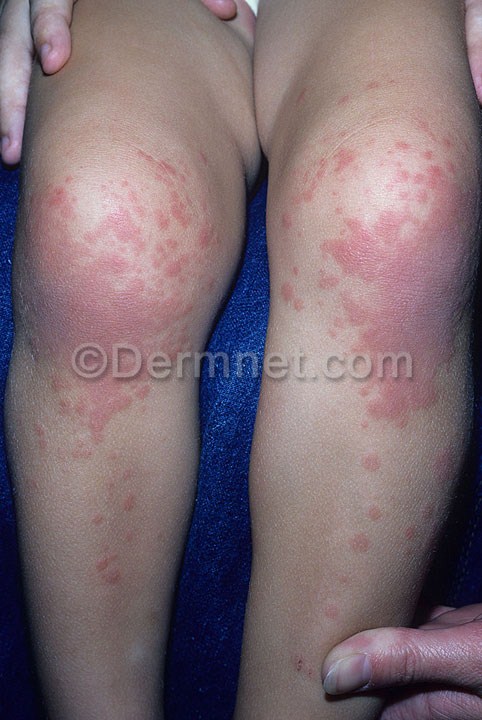
Disease: Exanthems and Drug Eruptions